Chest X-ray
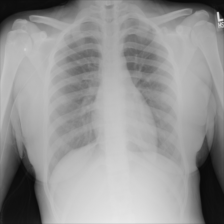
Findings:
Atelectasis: negative
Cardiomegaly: negative
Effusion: negative
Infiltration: negative
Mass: negative
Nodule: negative
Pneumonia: negative
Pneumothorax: negative
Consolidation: negative
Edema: negative
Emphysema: negative
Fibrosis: negative
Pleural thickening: negative
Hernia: negative